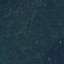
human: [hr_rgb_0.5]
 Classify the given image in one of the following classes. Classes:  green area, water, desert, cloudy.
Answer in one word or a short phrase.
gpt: green area